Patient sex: M
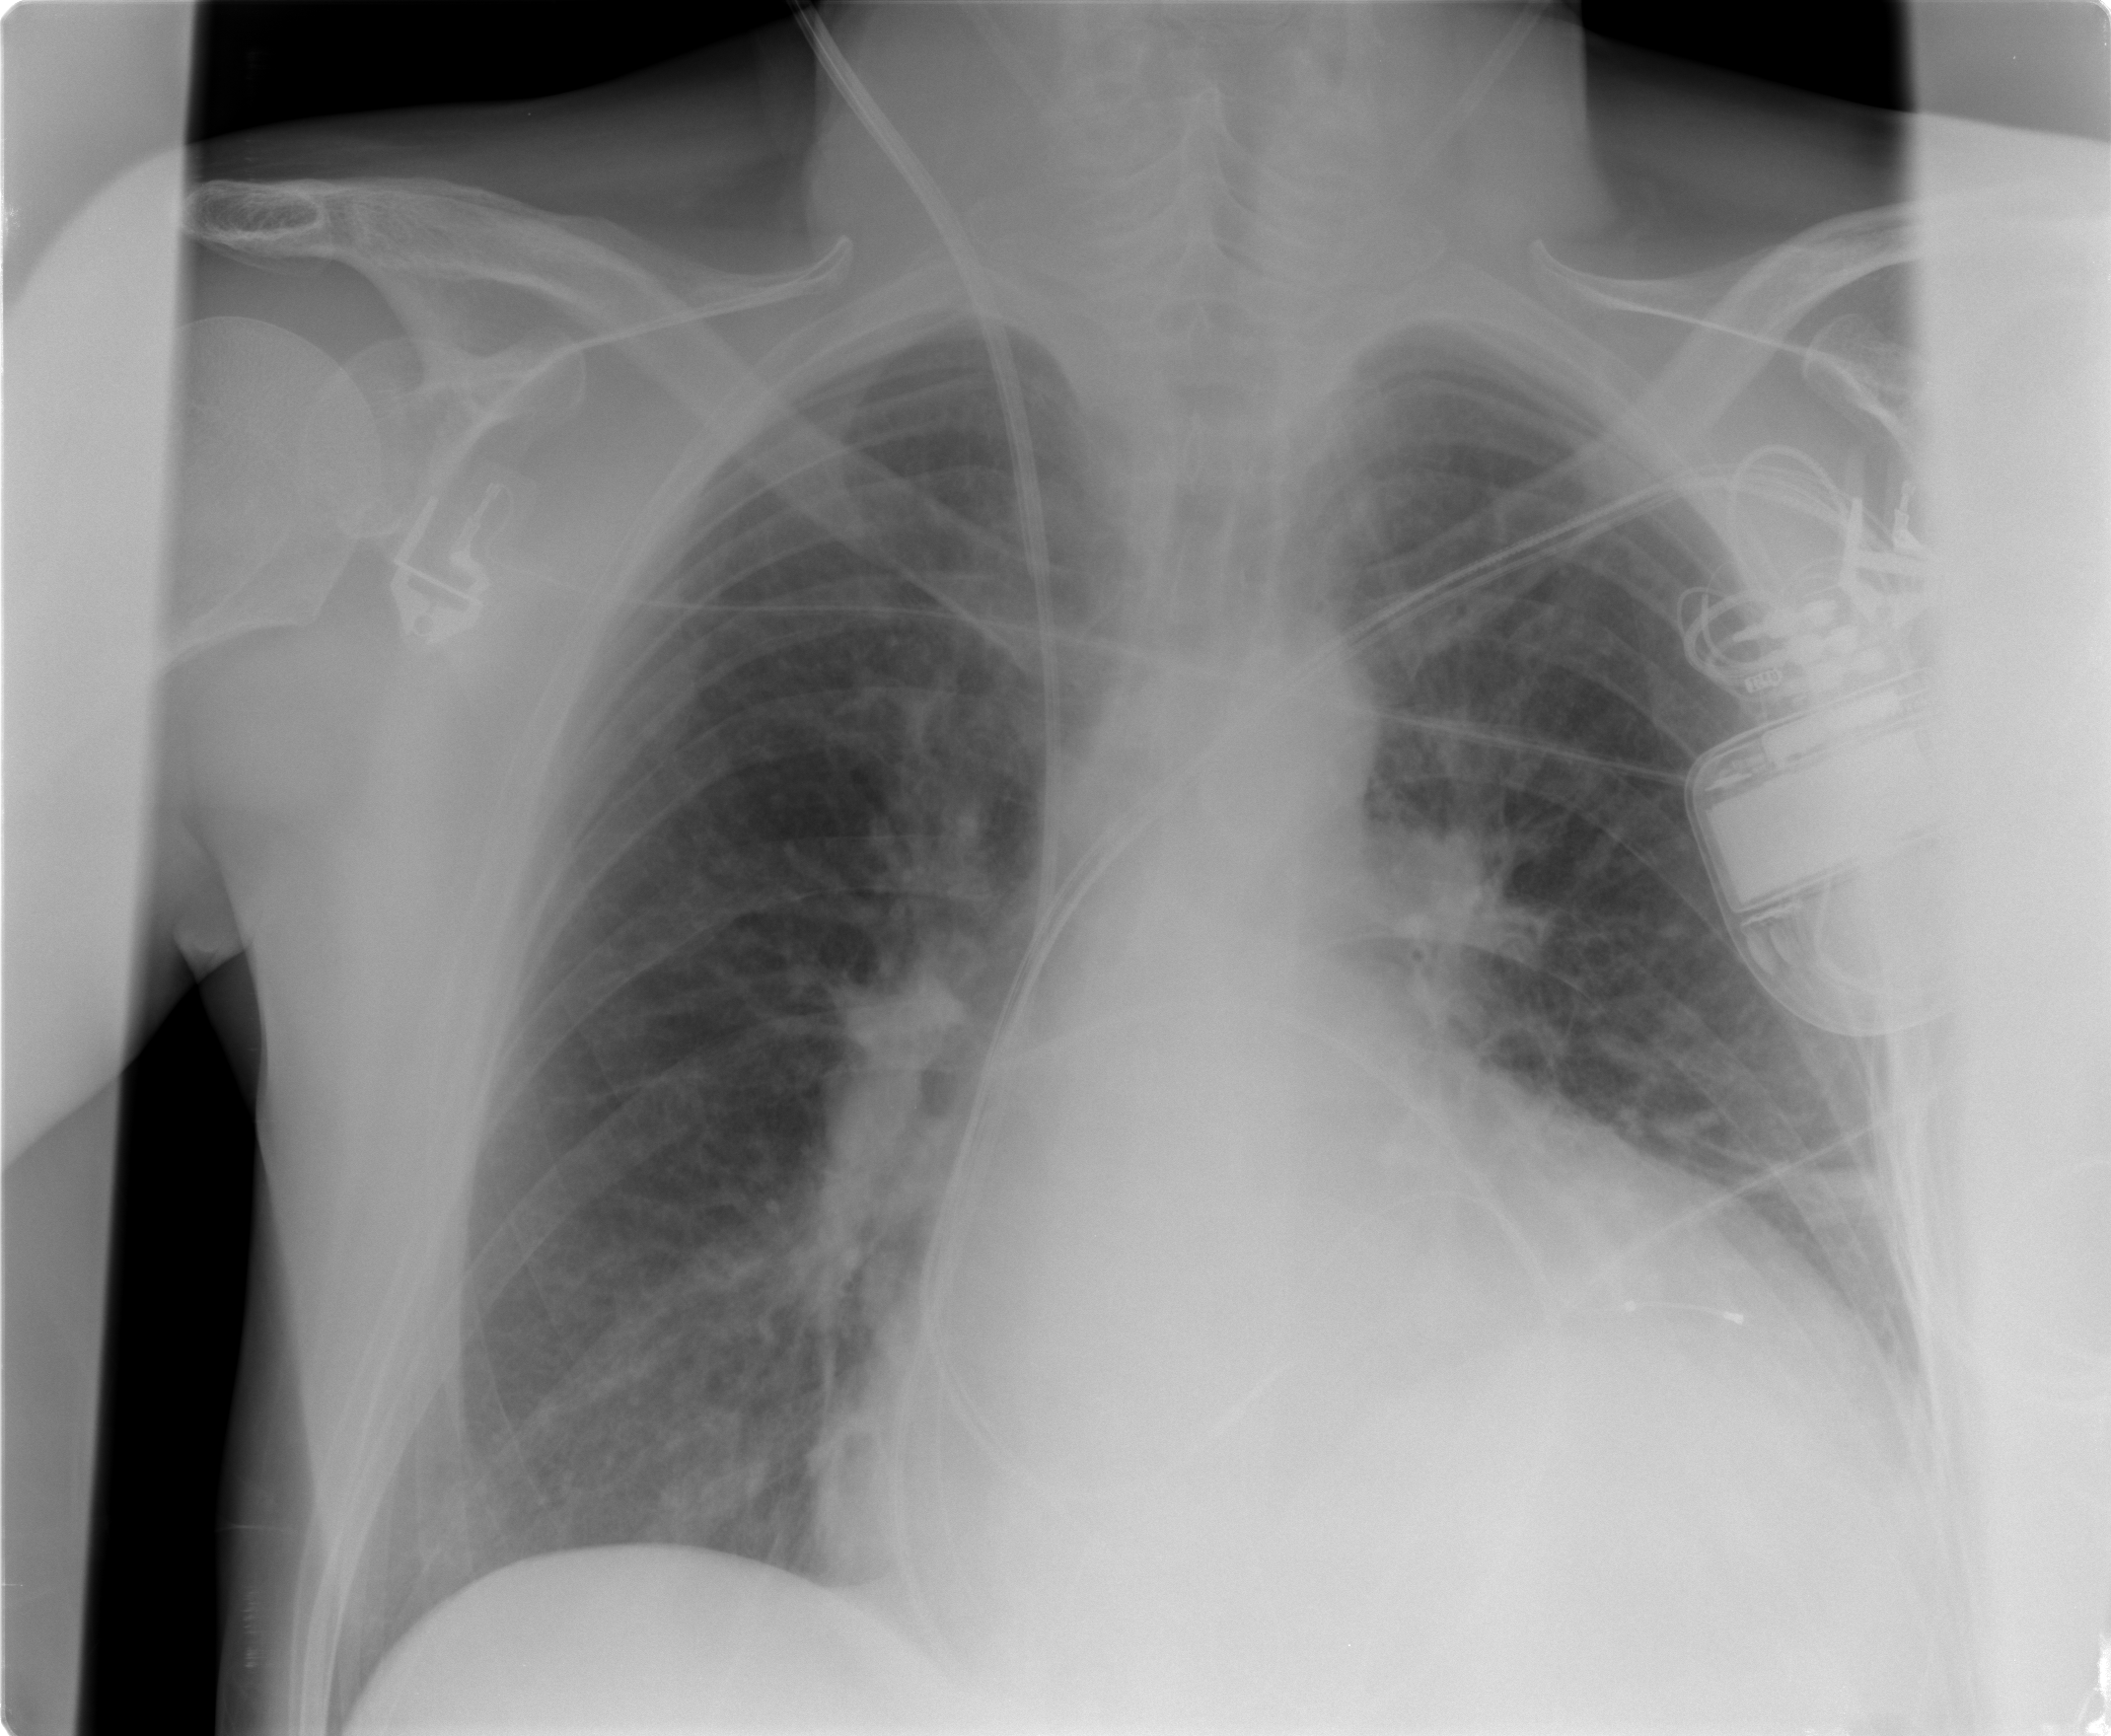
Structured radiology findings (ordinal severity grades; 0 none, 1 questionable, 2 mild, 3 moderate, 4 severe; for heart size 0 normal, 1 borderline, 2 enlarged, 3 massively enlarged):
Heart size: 3
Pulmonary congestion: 2
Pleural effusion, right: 0
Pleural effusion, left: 0
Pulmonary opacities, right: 0
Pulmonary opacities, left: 0
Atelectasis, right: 0
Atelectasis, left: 2